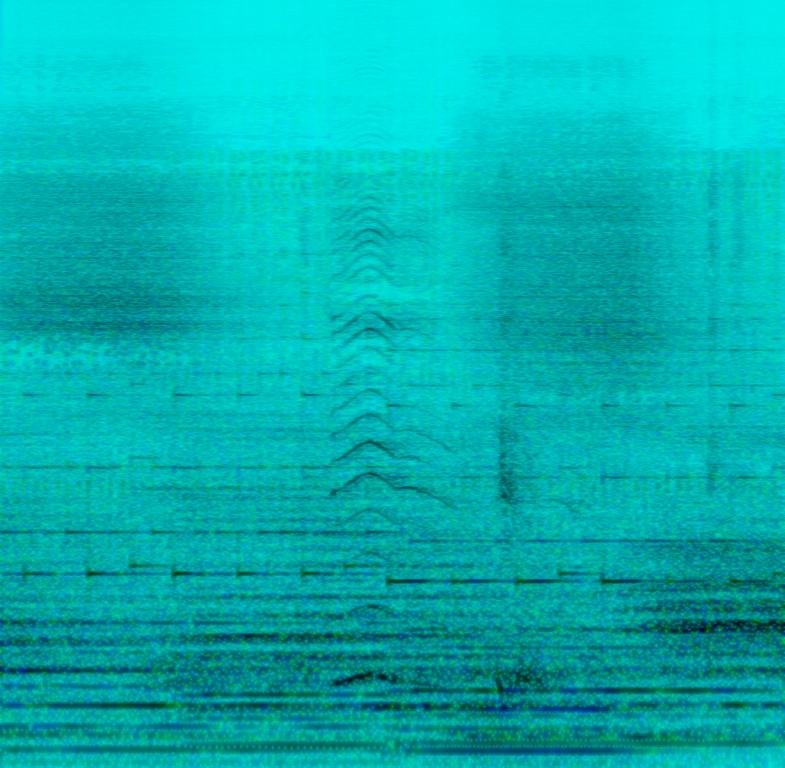
This instrumental song features a piano melody playing at an odd time signature. After two bars, the piano melody shifts by one semi-tone. This is accompanied by the sound of hissing and crying voices. There are ghostly sounds being played in the background. The theme of this song is scary. This song can be used in a horror movie. A sound like that of a fast clock is played in the background.